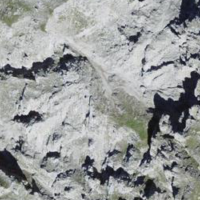
EUNIS habitat code: 31
Species observed at this site:
Saxifraga oppositifolia